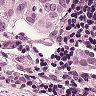
Metastatic tissue present: yes